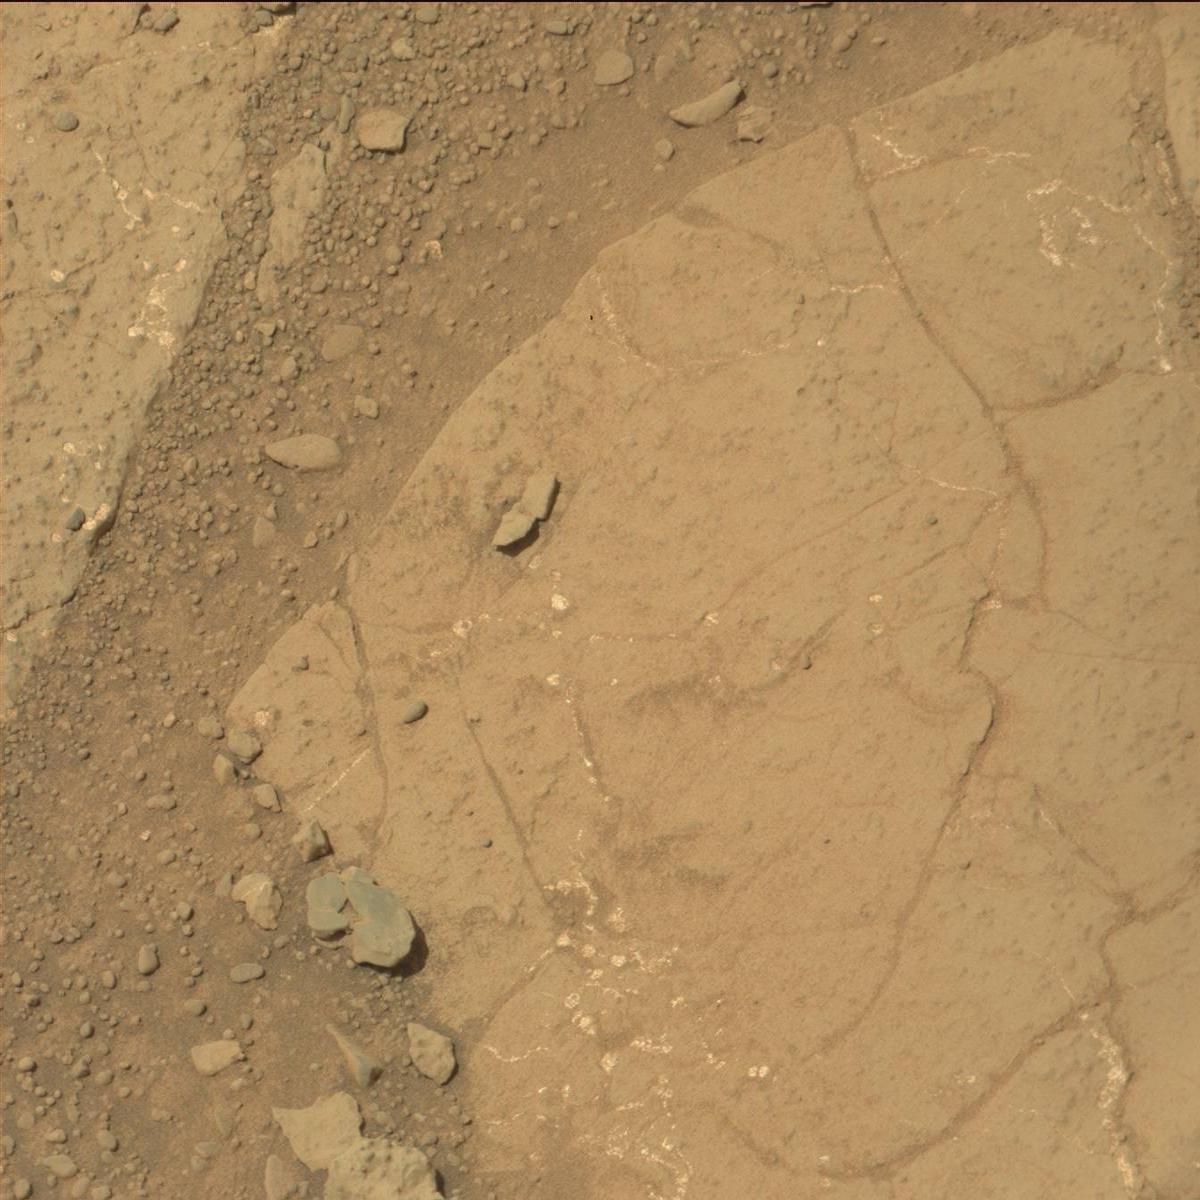
Terrain classes present: Bedrock, Rock, Sand / Soil